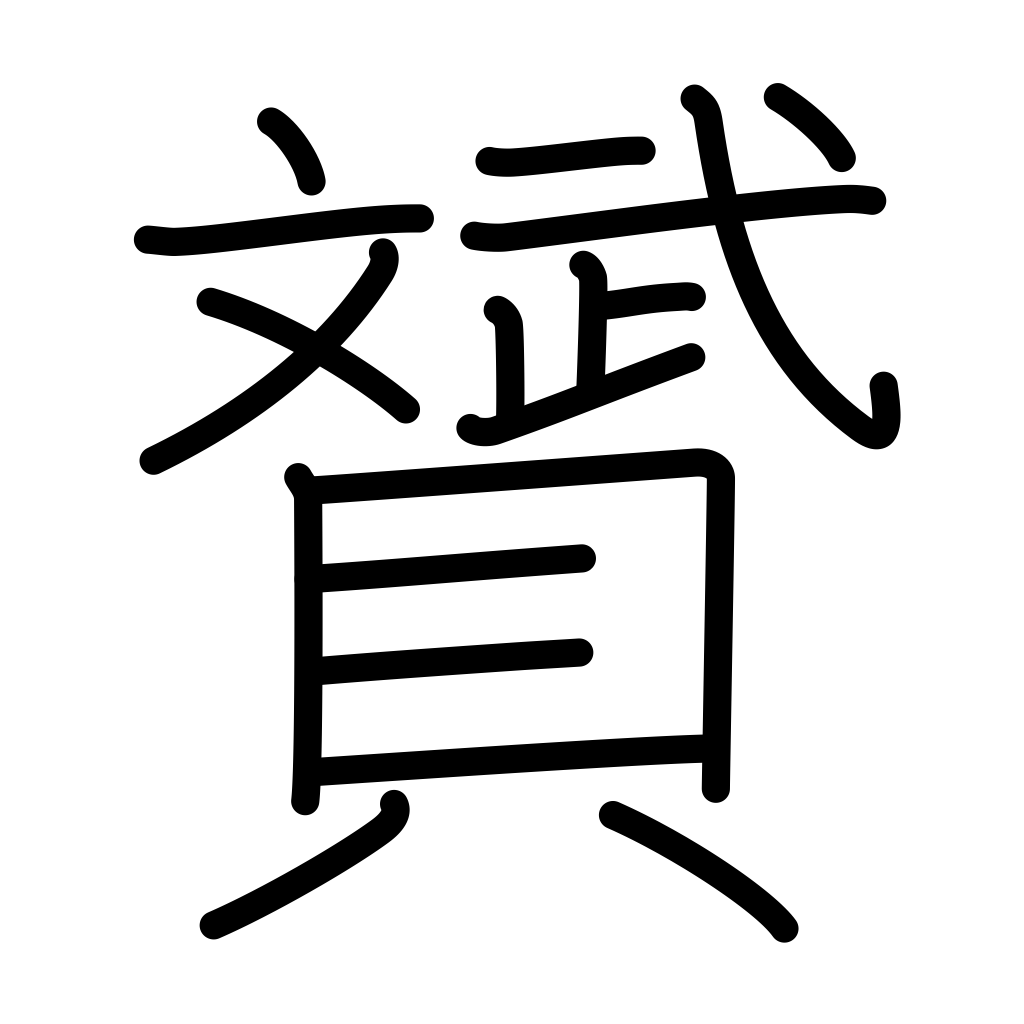
Meaning: beautiful